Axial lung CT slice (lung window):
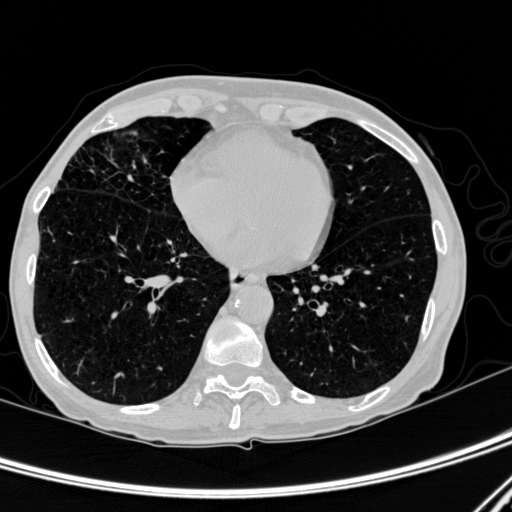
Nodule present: no